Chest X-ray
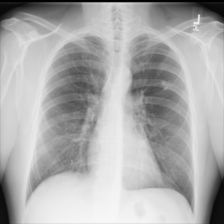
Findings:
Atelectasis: negative
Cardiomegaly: negative
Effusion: negative
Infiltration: negative
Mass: negative
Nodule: positive
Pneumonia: negative
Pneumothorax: negative
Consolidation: negative
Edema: negative
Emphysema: negative
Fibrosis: negative
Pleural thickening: negative
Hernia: negative